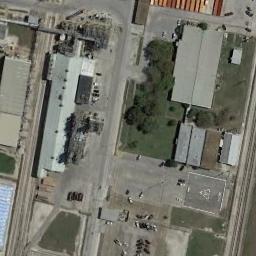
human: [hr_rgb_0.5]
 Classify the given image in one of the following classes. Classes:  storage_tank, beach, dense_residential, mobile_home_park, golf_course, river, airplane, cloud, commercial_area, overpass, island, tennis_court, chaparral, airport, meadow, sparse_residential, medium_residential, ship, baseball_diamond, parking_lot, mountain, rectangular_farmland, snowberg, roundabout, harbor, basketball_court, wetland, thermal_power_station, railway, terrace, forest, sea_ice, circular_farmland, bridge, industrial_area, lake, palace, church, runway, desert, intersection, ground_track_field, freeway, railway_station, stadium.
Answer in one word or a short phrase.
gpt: industrial_area